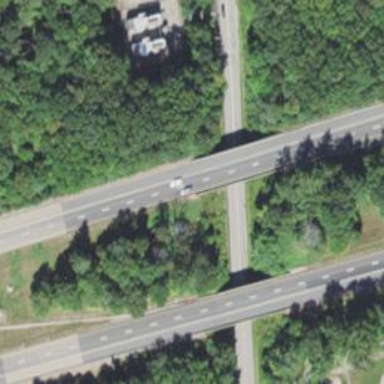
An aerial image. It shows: Motorway bridge.